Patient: sex F, age 65
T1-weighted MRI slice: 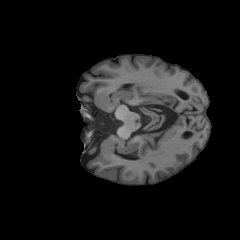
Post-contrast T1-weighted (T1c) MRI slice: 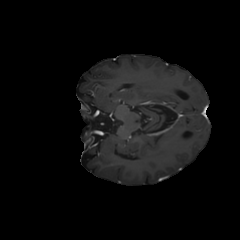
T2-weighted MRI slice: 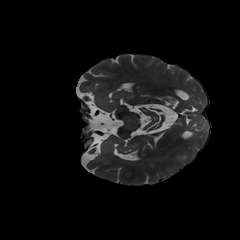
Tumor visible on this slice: no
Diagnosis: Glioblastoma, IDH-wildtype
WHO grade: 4